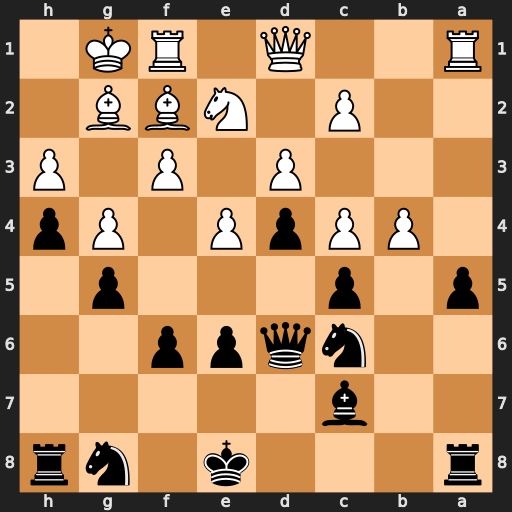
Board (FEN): r3k1nr/2b5/2nqpp2/p1p3p1/1PPpP1Pp/3P1P1P/2P1NBB1/R2Q1RK1
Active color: b
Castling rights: kq
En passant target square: -
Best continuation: Qh2#